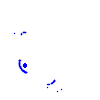
Particle: pion